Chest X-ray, PA view. Patient: 69 years old, sex F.
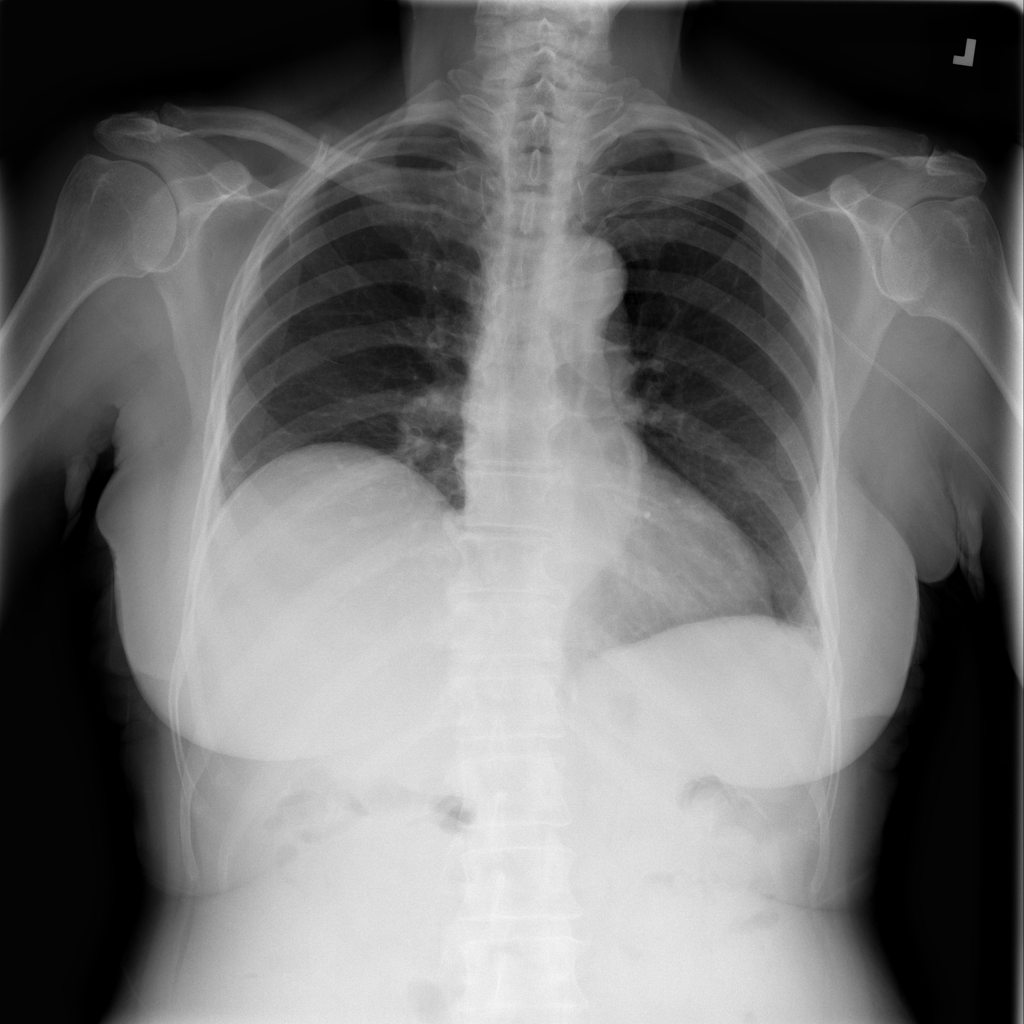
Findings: No Finding